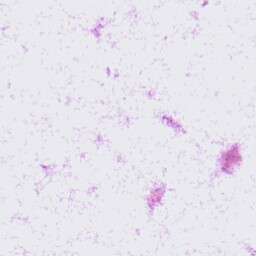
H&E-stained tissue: LymphNode